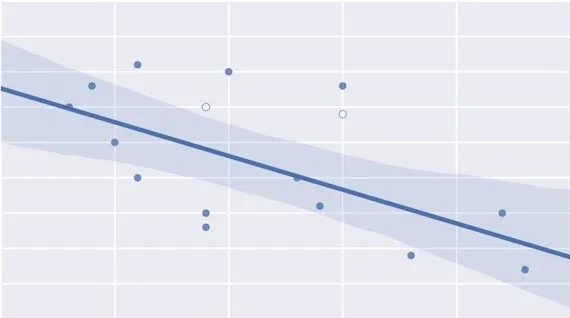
VMI vs. M1 excitability excluding outliers (empty circles).
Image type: chart (chart)